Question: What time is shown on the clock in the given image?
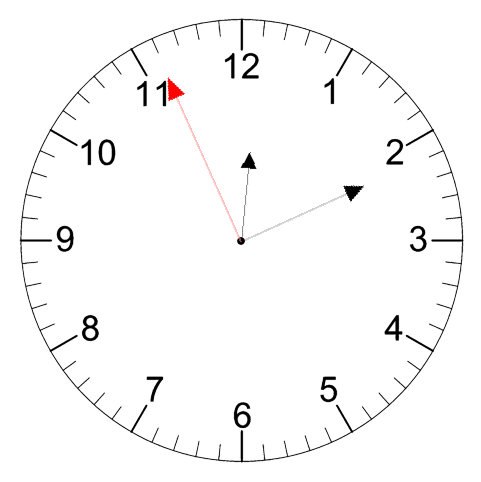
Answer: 12:10:56